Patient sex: M
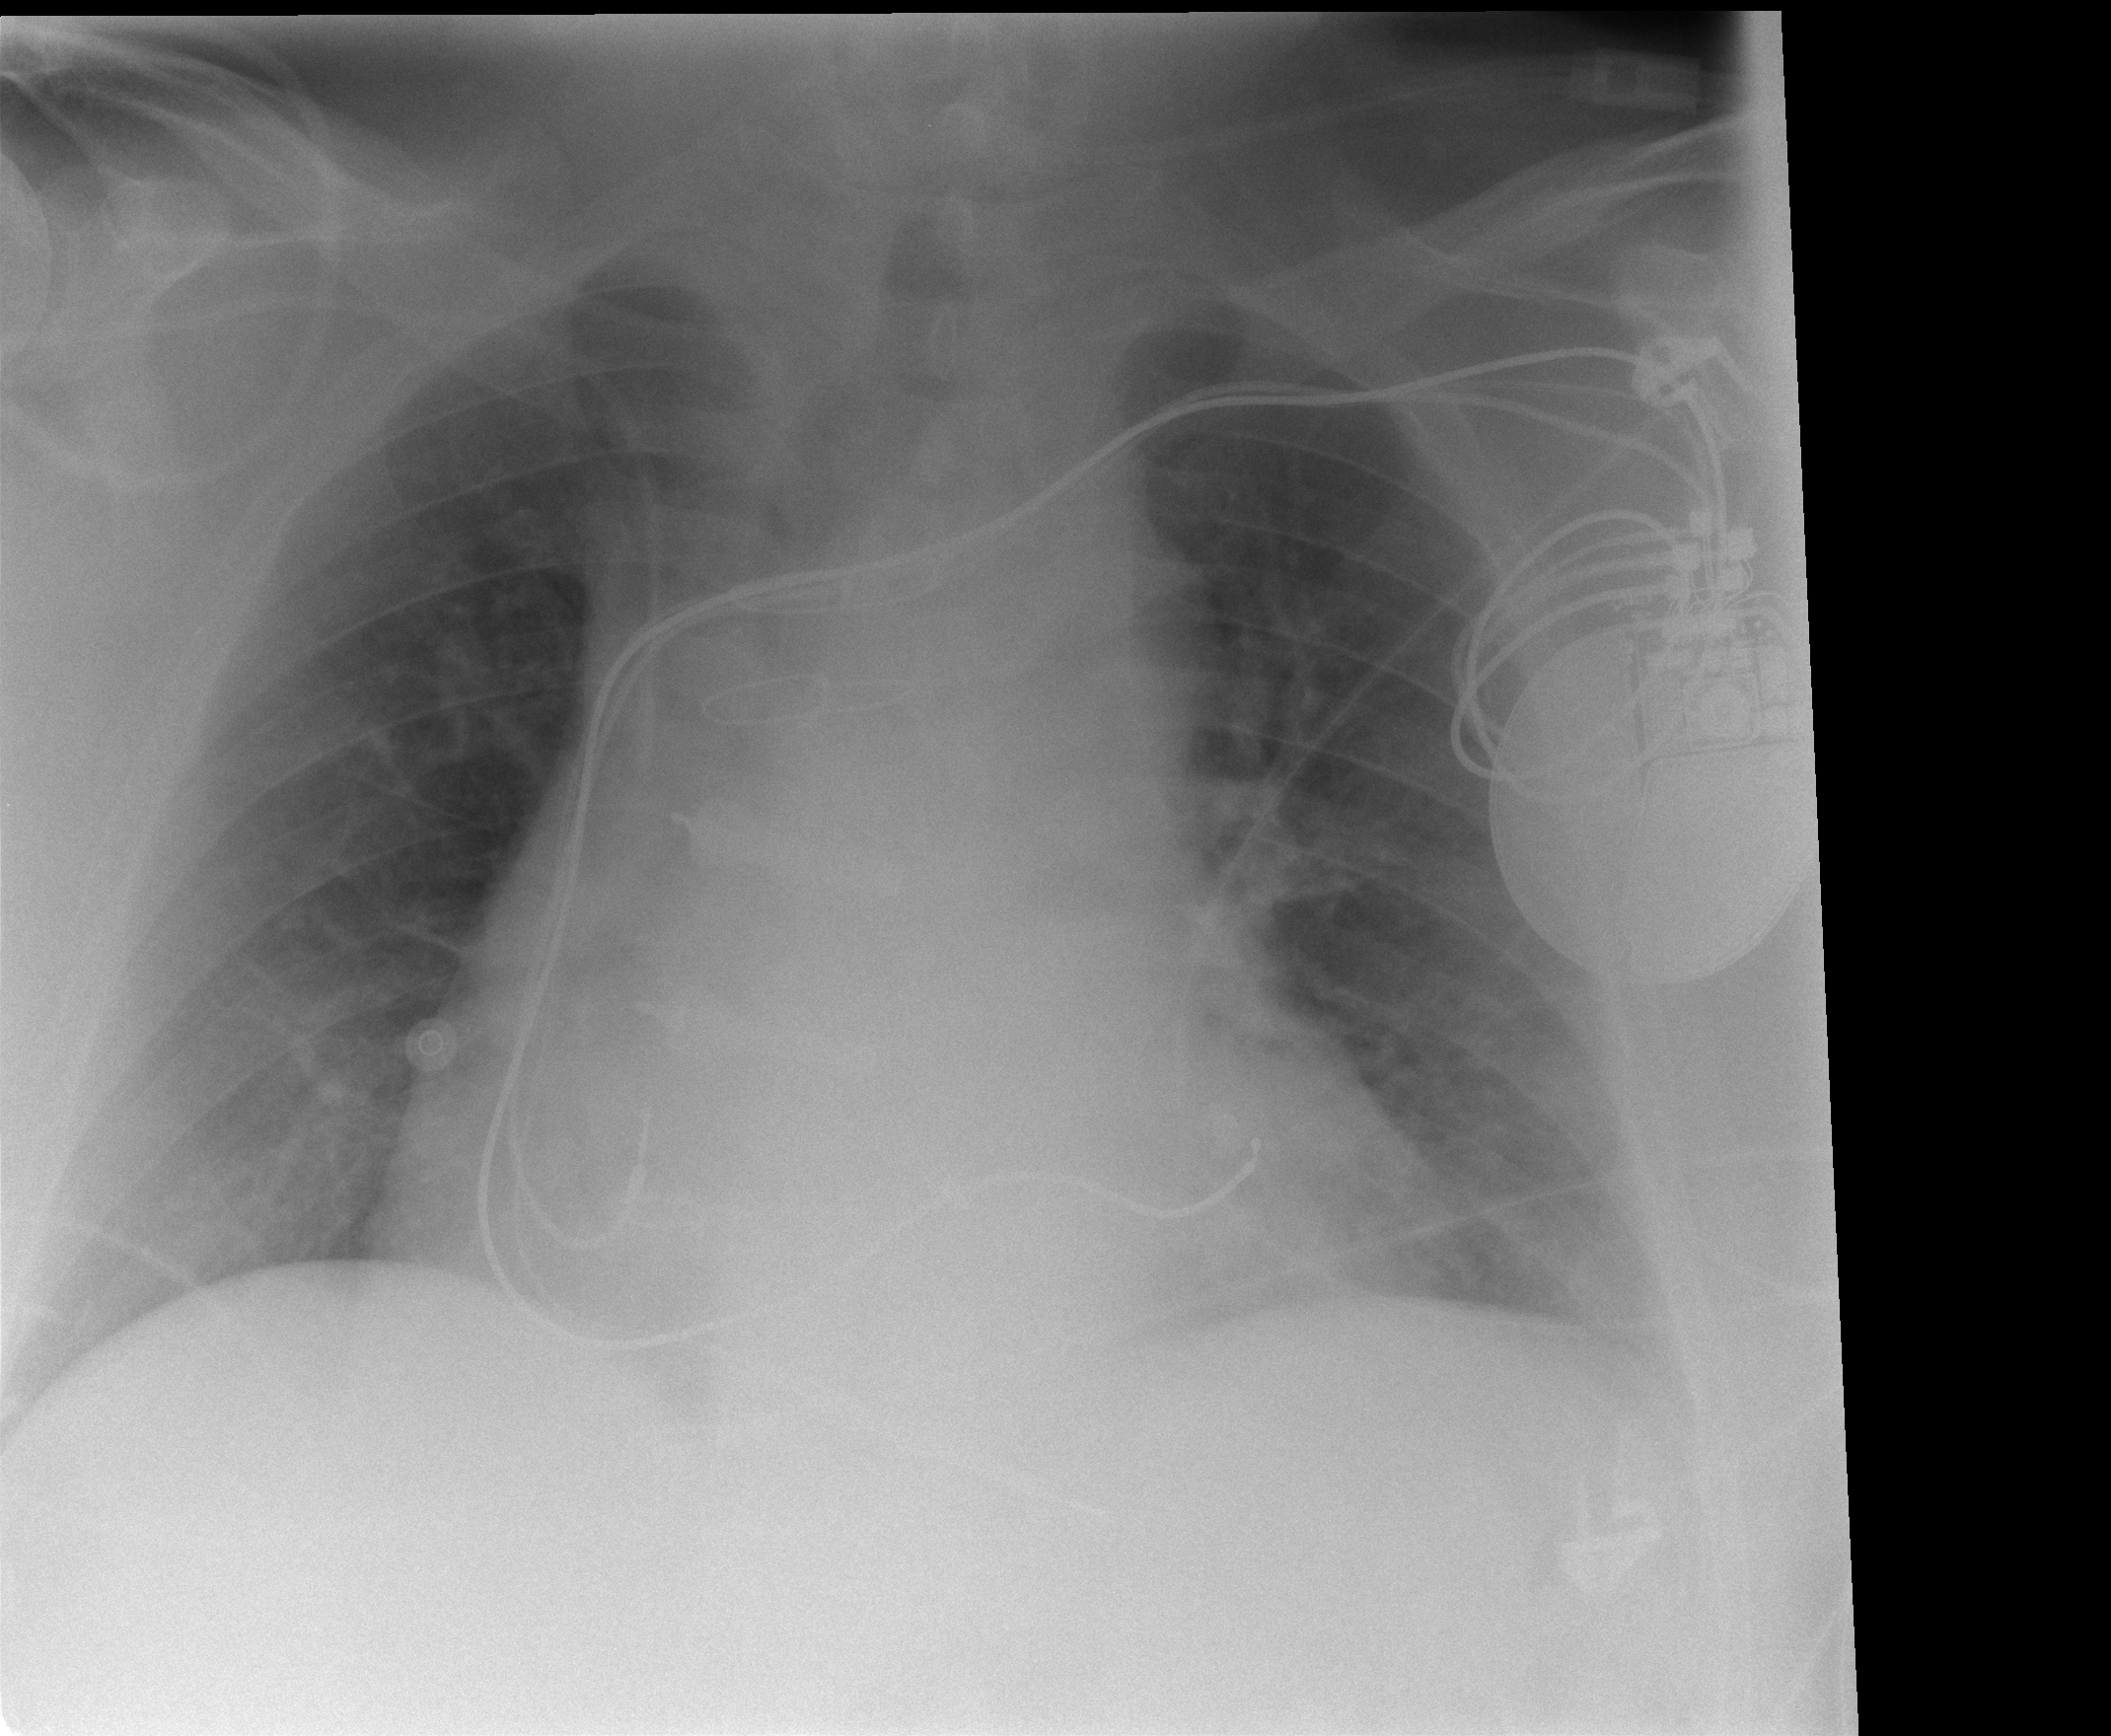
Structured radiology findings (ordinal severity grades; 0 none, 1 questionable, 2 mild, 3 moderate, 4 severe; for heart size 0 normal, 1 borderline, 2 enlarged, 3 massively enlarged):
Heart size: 2
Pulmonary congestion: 1
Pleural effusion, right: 0
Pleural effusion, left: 1
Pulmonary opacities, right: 0
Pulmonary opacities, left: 0
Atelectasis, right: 0
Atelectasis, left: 0